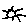
Label: sun